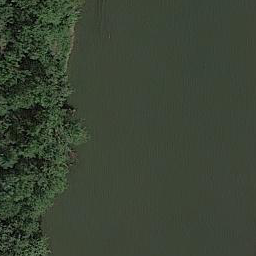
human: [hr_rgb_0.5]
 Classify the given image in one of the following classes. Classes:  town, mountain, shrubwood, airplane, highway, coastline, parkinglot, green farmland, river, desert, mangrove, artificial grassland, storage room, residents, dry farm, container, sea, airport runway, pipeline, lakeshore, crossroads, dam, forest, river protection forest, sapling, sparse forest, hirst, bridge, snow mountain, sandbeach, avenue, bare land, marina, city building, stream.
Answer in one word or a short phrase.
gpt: river protection forest